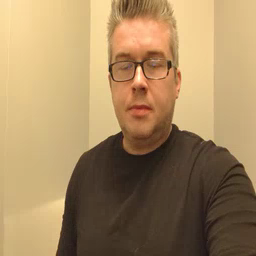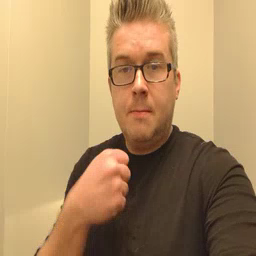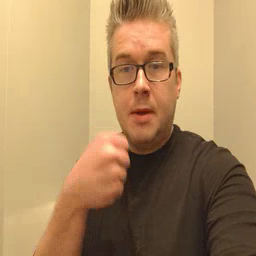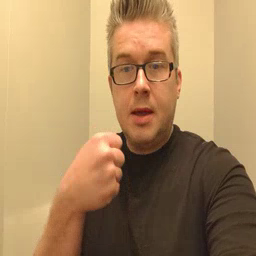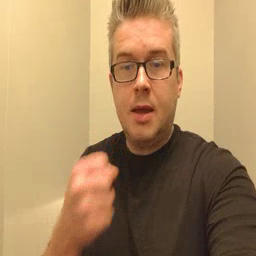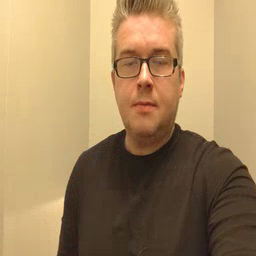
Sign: make